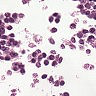
Metastatic tissue present: no